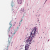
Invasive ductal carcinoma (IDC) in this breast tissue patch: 0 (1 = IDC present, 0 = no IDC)